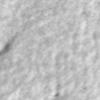
Label: no_change